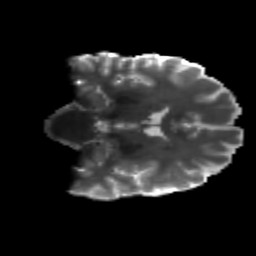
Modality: T2w
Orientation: coronal
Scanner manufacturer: siemens
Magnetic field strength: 3 T
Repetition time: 4.16 s
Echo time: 0.0806 s